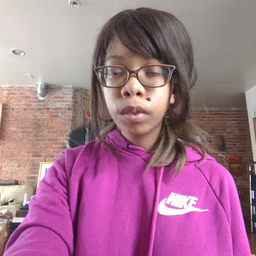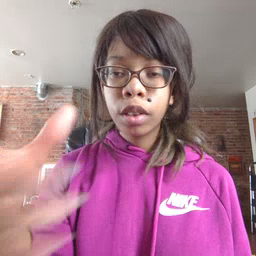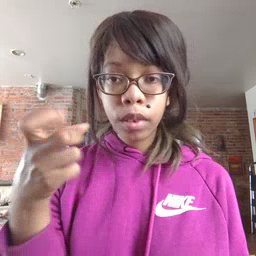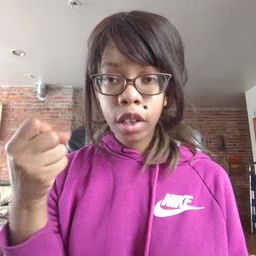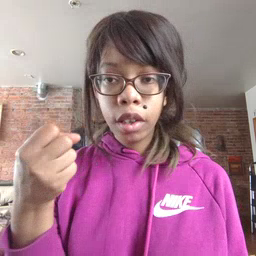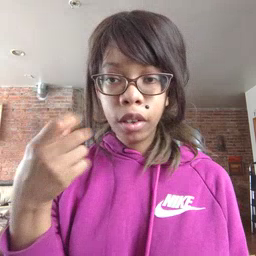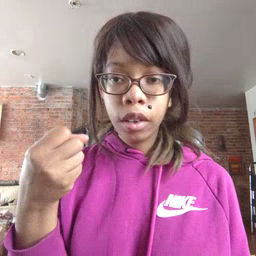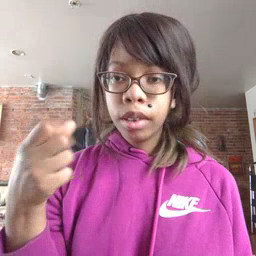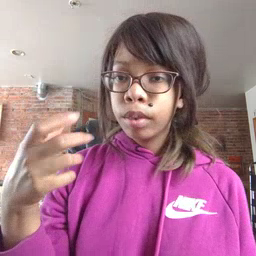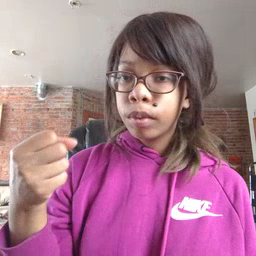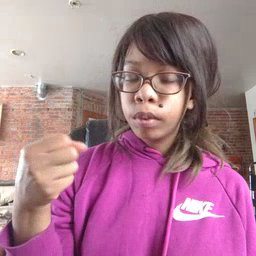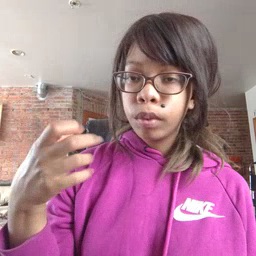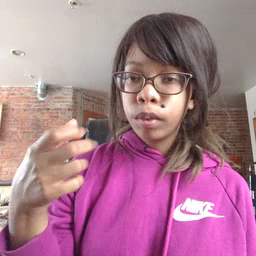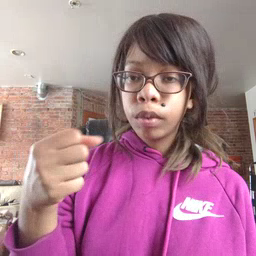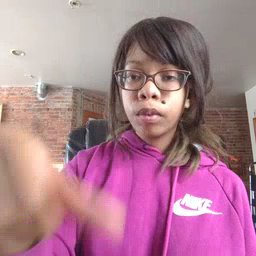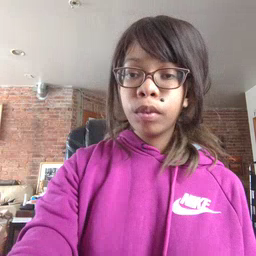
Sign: milk